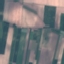
Land use / land cover: AnnualCrop